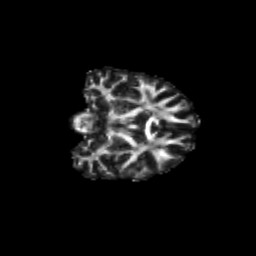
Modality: FA
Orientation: coronal
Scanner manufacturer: siemens
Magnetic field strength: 3 T
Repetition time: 9.2 s
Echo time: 0.084 s